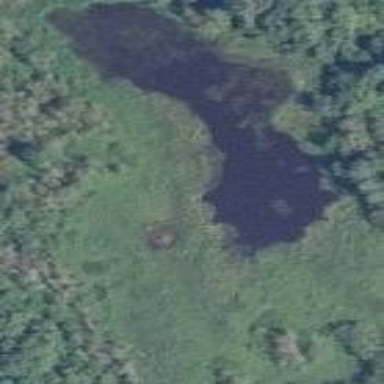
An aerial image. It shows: Marshy wetland area.